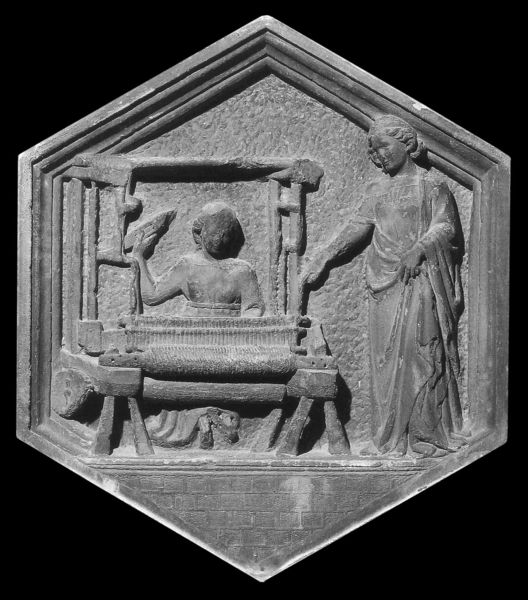
Titel: Reliefs vom Campanile des Domes in Florenz
Künstler: Andrea Pisano
Institution: Florenz, Museo dell’Opera del Duomo
Schlagwörter: mann, grau, holz, tür, zimmer, halten, stein, gewand, kind, relief, giebel, mauer, drehen, arbeiter, steinmetz, maschine, handwerk, mittelalter, bock, weben, wulst, sechseck, weber, webstuhl, hauen, lehrmeister, anleiten, anweisung, weberin, 2 figuren, alken, abtreppung, porduzieren